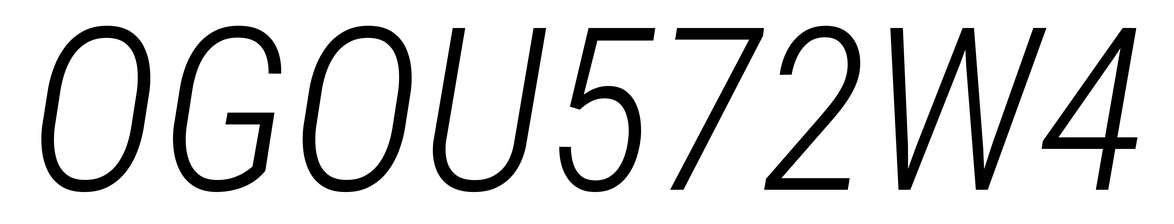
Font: Roboto-Italic_Condensed_Light_Italic